Question: I checkout my Maven project into Eclipse via Import / Checkout Maven Projects from SCM and now I see that in Maven dependencies there are libraries that are not yet mentioned (e.g. javax) in my pom.xml file (see a picture). And source code that uses these dependency libraries doesn't report any dependency problem.
What does it mean to Eclipse and what does it mean for me for manually defining dependencies in pom.xml file?

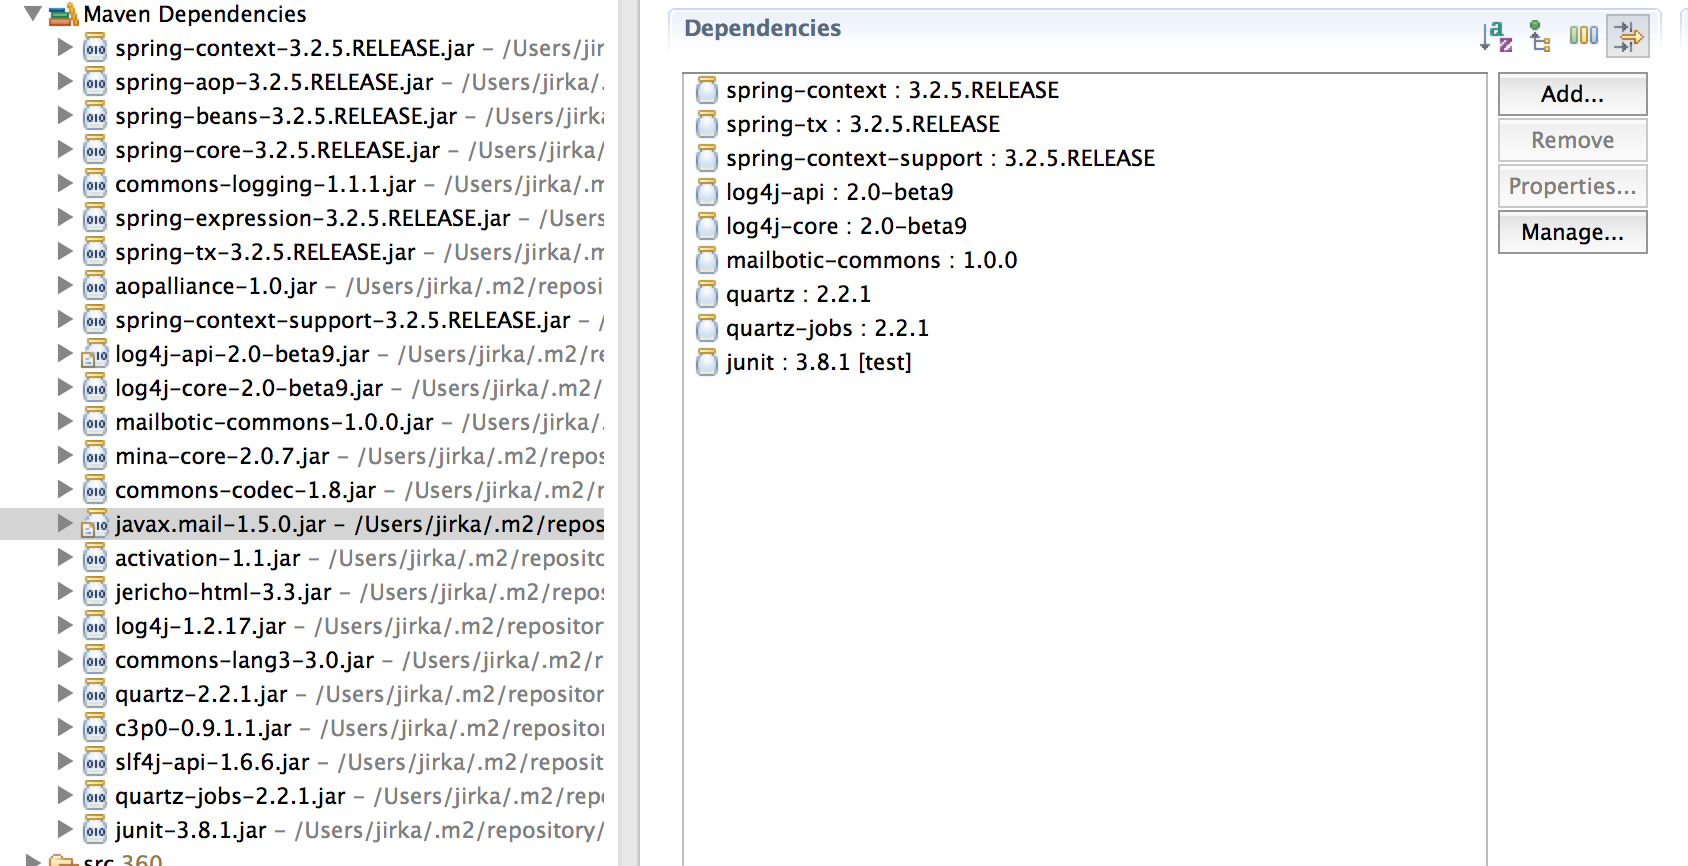
Answer: Maybe it is a transitive dependency for your project. Open the POM in eclipse and in the bottom look in the Dependency Hierarchy tab.